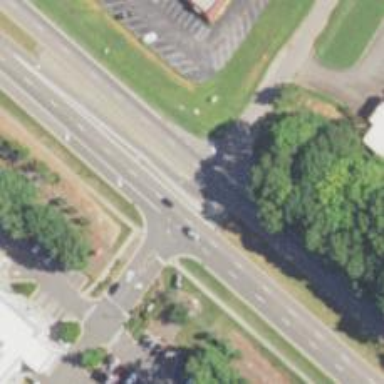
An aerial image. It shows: Trunk link road with asphalt surface.